Question: I plan to use the precision-recall plot (PR plot) to compare models. See the attached figure (partial screenshot, sorry!) below. Obviously I have the true positives, true negatives, false positives and false negatives at hand, and I need a for each model. Here are my questions:
1. Area Under the PR curve (AUC) is the first quantity, but I don't know how to calculate that in R. I do NOT want to use any package like ROCR because all the codes are written by myself and I hope to write my own codes using the quantities available. It seems that there are many ways -- I hope to know which one is the most implementable.
2. Another quantity is the F-measure: a measure that combines precision and recall is the harmonic mean of precision and recall, the traditional F-measure or balanced F-score. However, I am curious if this is better than the AUC in #1 or they are describing different things? Moreover, since I have a bunch of Recall and Precision values, how can I calculate a single F measure in this case (see Figure below).
Thank you!

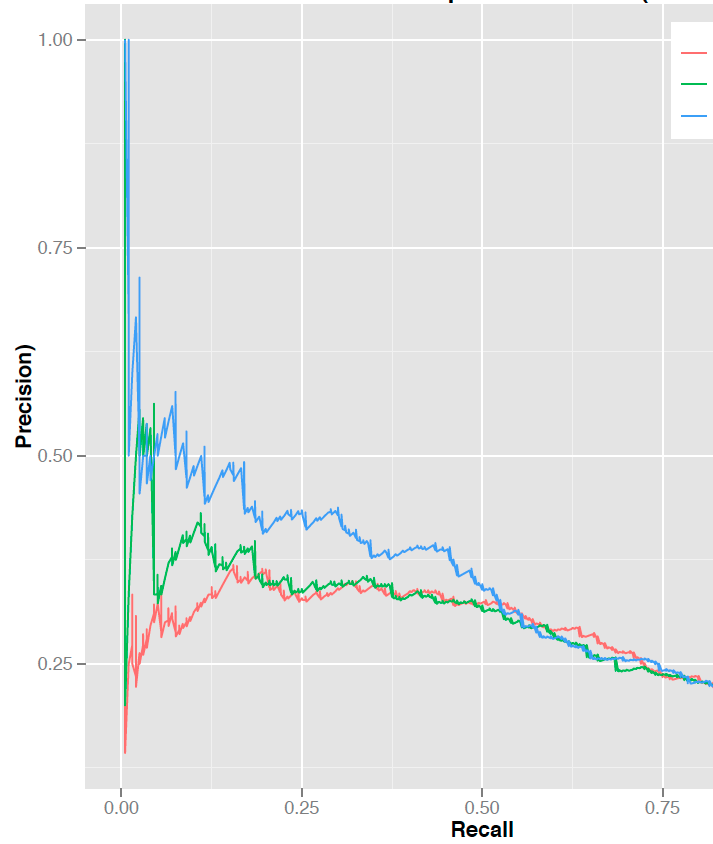
Answer: To calculate the AUC of a curve, you can use a numeric integration function such as 'trapz()' in the package.
'auc <- trapz(recall, precision)'
The F-score is the harmonic mean for a given cutoff value. In your case, you would get many F-scores for each curve so it would not summarize the curve as you like.
The AUC describes the performance of the model across possible values of the continuous output from the model. The F-score describes a model at a particular cutpoint. It is more of a way to combine recall and precision to a single statistic.
Be careful when explaining it though. Usually, AUC is discussed in the context of sensitivity and specificity.